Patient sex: M
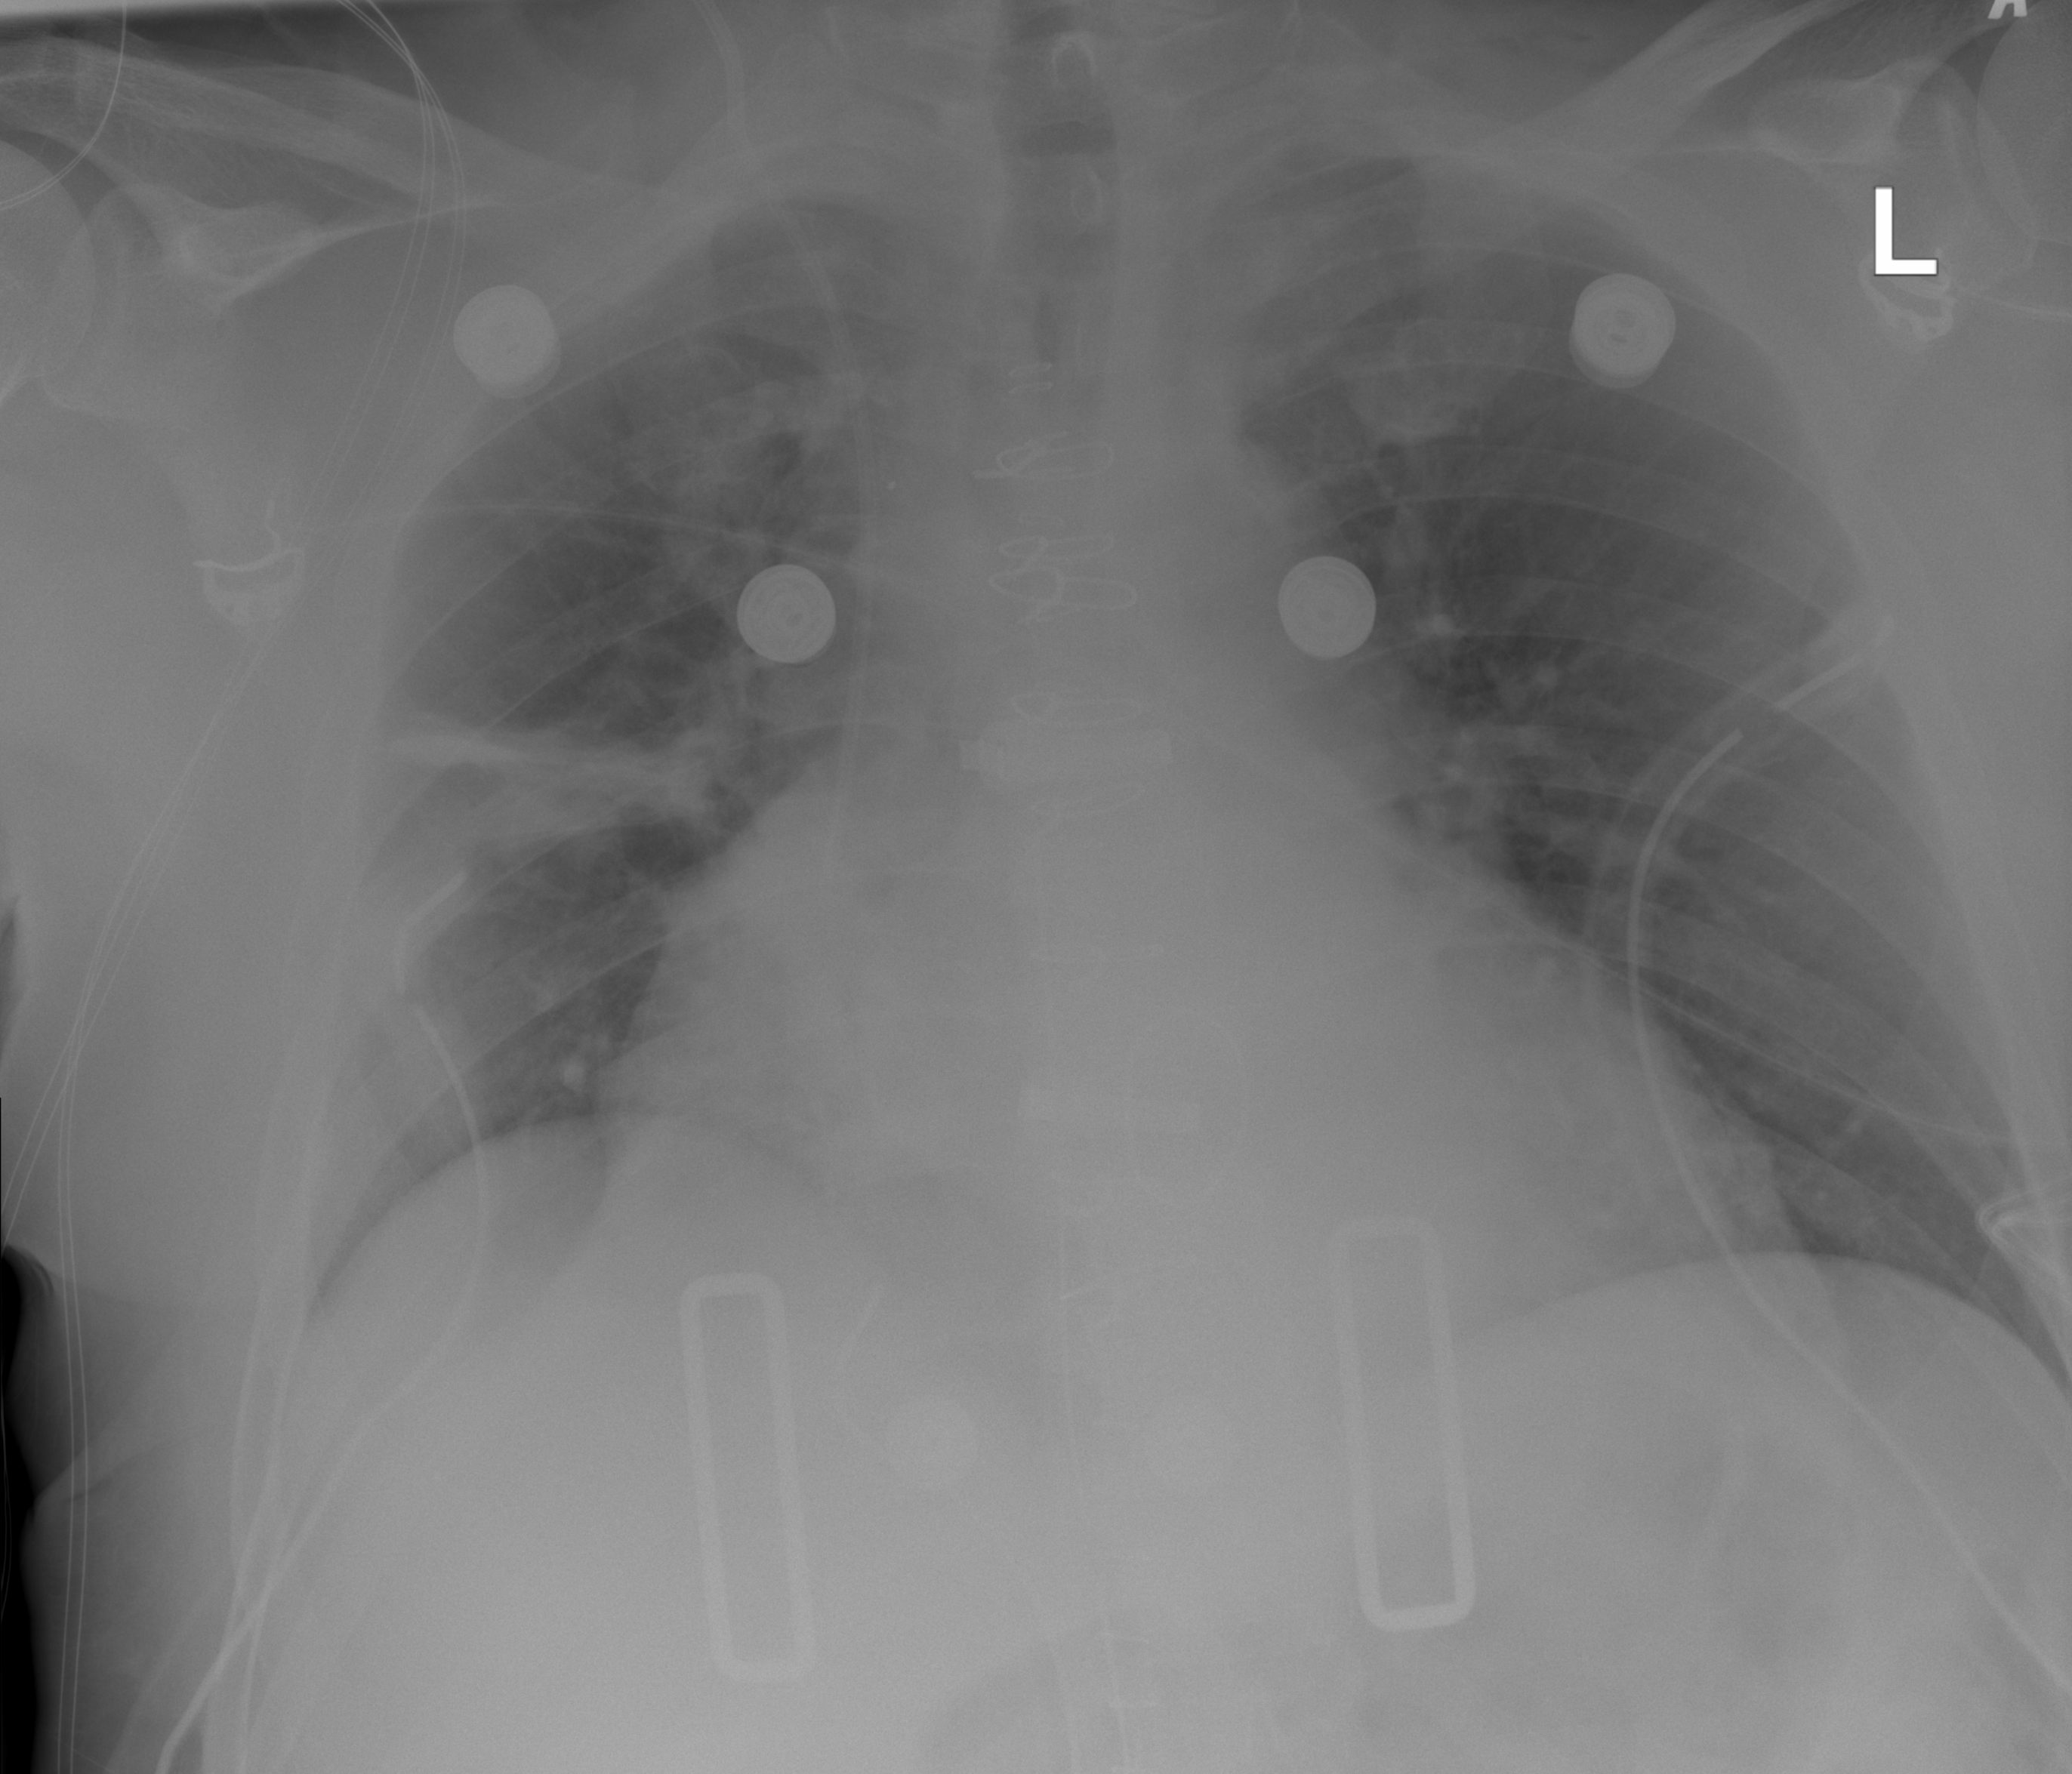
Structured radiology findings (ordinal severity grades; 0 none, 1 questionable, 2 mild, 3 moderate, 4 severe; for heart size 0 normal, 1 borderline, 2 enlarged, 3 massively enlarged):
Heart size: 2
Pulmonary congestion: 2
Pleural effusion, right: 0
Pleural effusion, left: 0
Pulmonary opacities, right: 0
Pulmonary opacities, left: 0
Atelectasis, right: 3
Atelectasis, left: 1